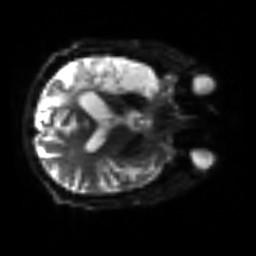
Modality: sbref
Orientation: axial
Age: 56
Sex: male
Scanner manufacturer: siemens
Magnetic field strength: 3 T
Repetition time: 3.2 s
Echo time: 0.081 s